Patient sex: F
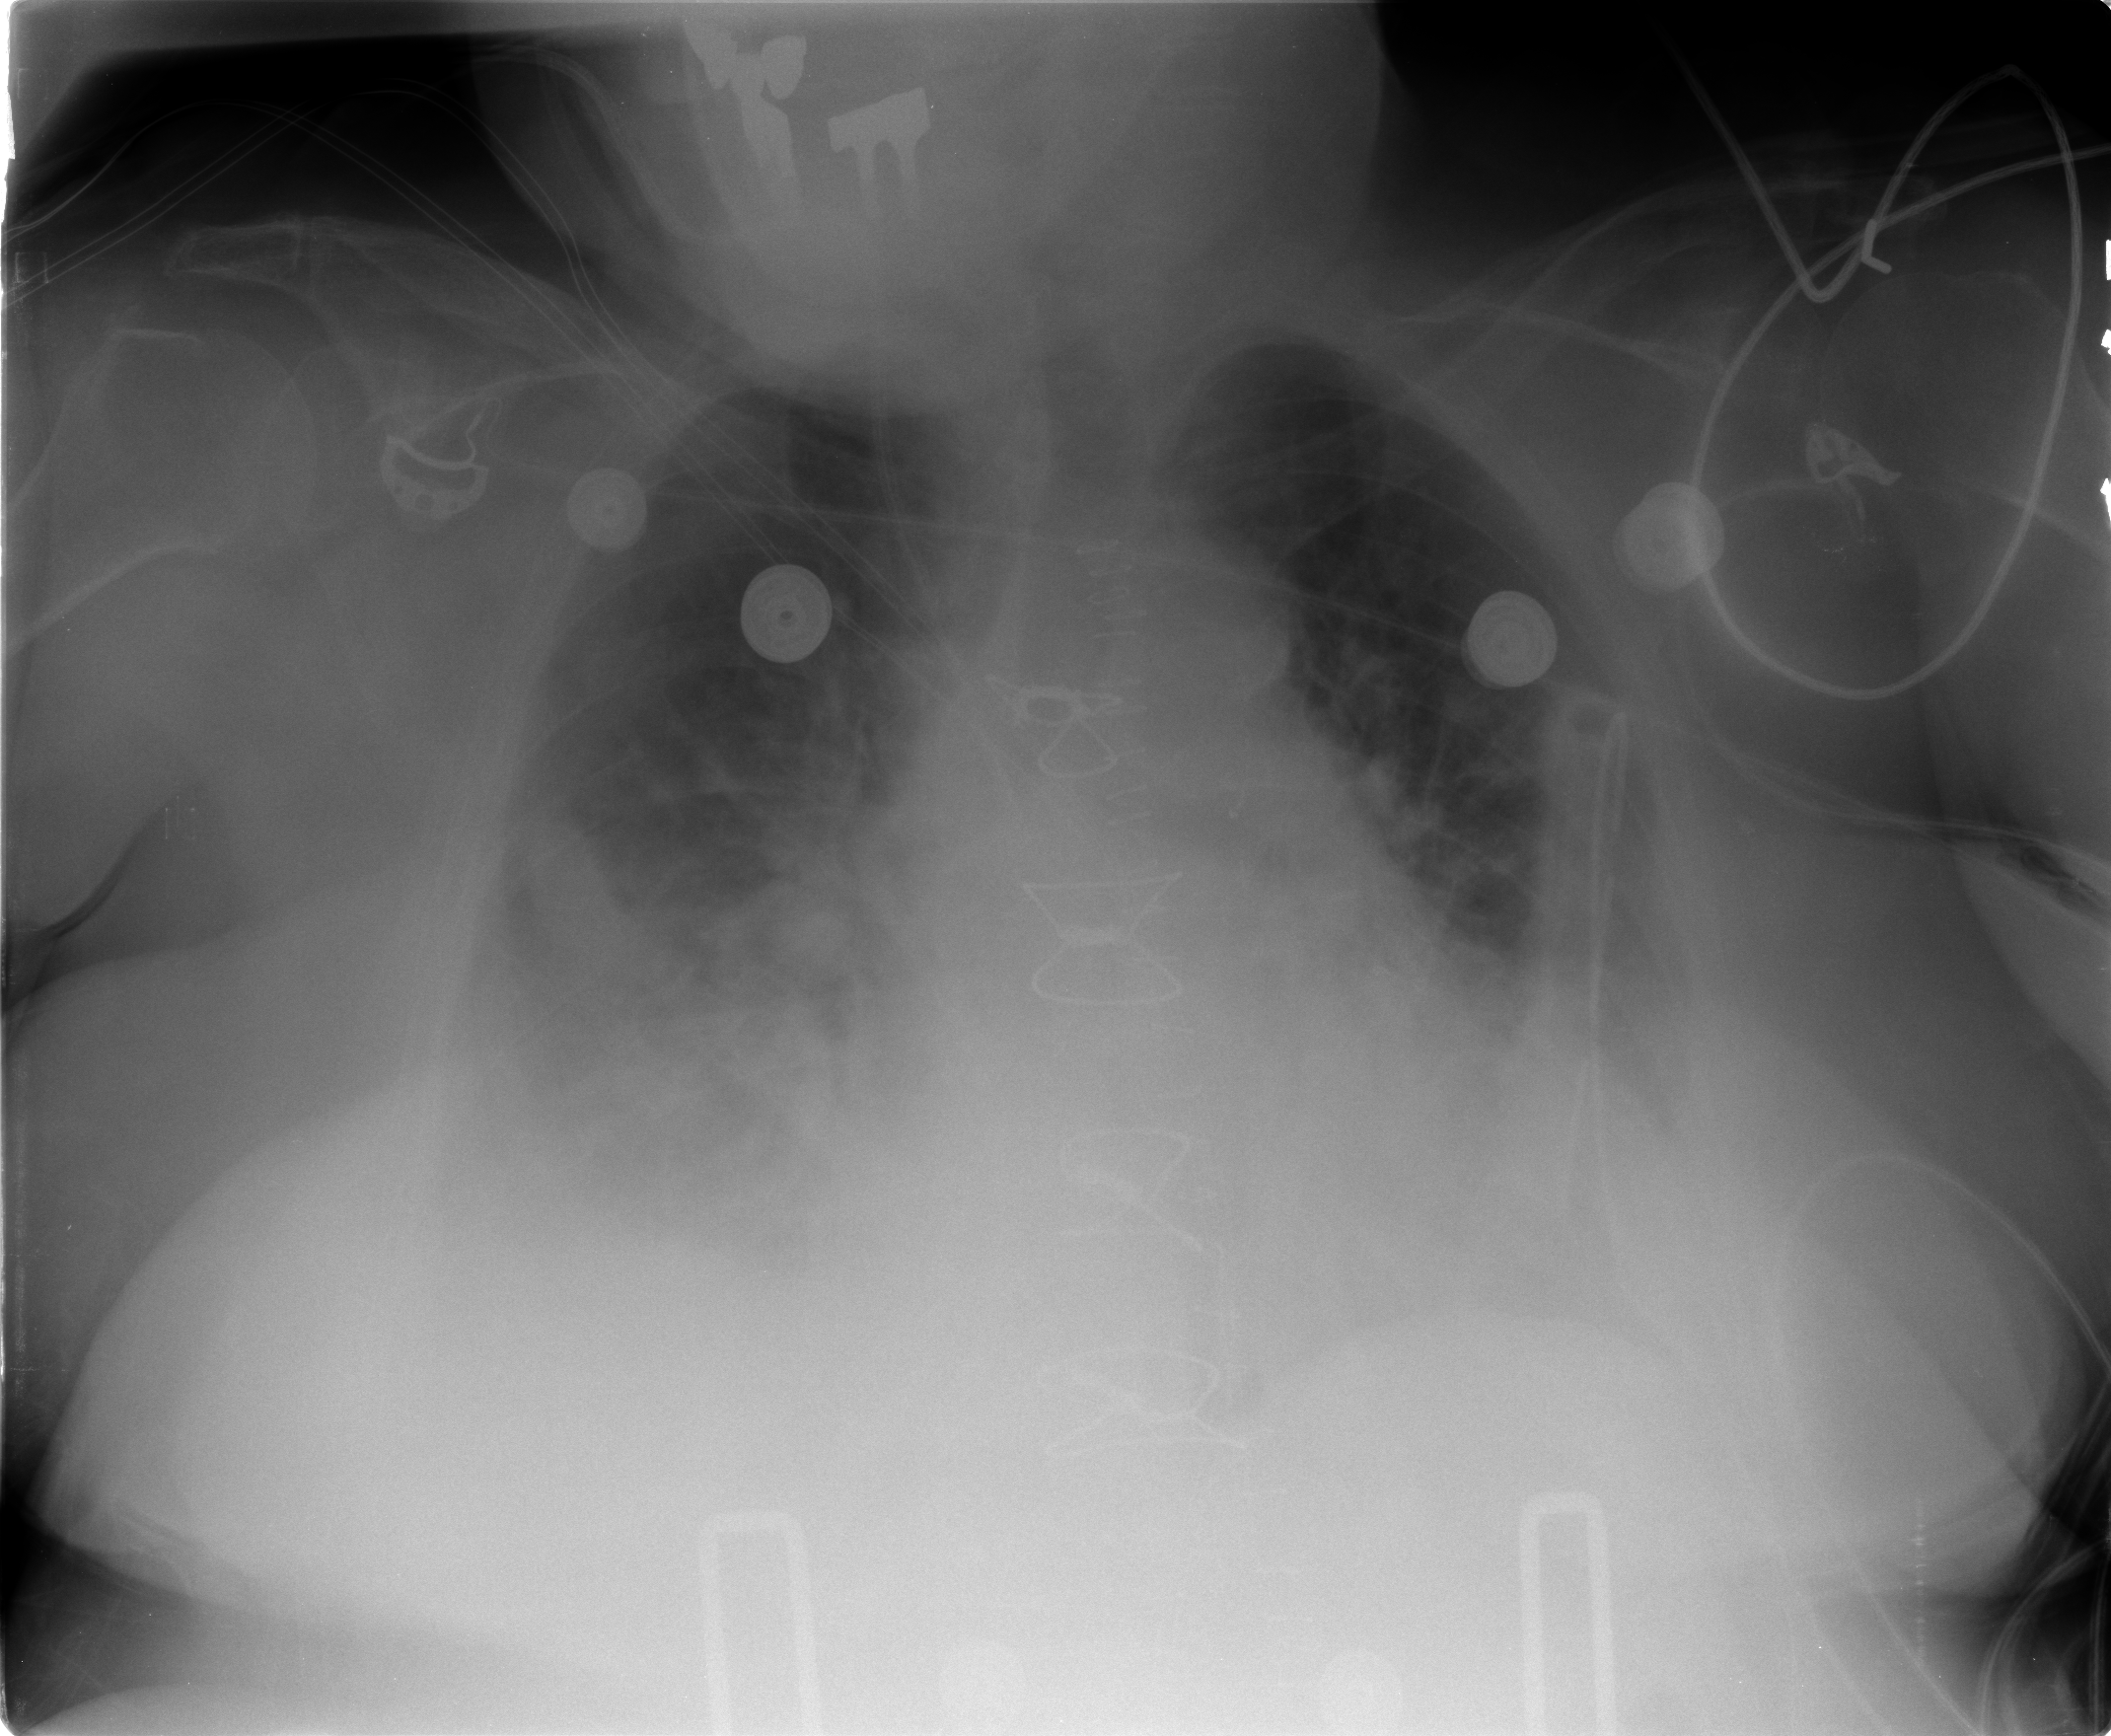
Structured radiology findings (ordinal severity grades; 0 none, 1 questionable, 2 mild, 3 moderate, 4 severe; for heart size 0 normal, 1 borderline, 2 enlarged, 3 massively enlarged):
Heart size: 2
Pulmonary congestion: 3
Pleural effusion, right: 3
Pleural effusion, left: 3
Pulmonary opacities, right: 2
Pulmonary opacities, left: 0
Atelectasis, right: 3
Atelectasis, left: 2